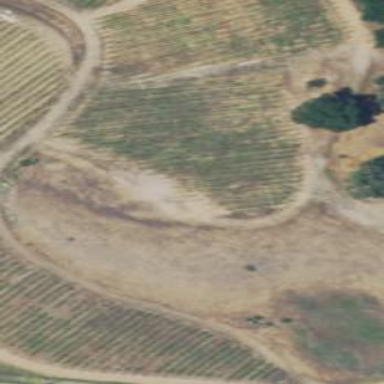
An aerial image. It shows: Vineyard with grape crops.